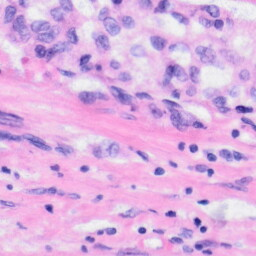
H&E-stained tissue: Liver